九年级 · 组合几何学
如图, 已知 $\triangle A B C$ 中, $A B=A C=6, \angle B A C=90^{\circ}$, 直角 $\angle E P F$ 的顶点 $P$ 是 $B C$ 中点, 两边 $P E 、 P F$ 分别交 $A B 、 A C$ 于点 $E 、 F$, 当 $\angle E P F$ 在 $\triangle A B C$ 内绕顶点 $P$ 旋转时（点 $E$ 不与 $A 、 B$ 重合), 给出下列四个结论: (1) $\triangle E P F$ 是等腰三角形; (2) $M$ 为 $E F$ 中点时, $A M+P M=E F$; (3) $E F=A B$; (4) $\triangle B E P$ 和 $\triangle P C F$ 的面积之和等于 9 , 上述结论中始终正确的有（）个.

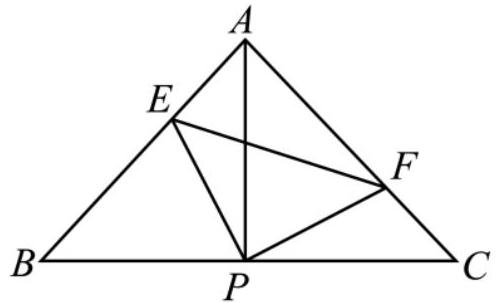
A. 1
B. 2
C. 3
D. 4

答案: C
解析: 根据等腰直角三角形的性质可得 $\angle B A P=\angle C=45^{\circ}, A P=C P$, 根据等角的余角相
等求出 $\angle A P E=\angle C P F$, 然后利用“角边角”证明 $\triangle A E P$ 和 $\triangle C P F$ 全等, 根据全等三角形对应边相等可得 $A E=C F, P E=P F$, 全等三角形的面积相等求出 $S_{\triangle E P B}+S_{\triangle F P C}=S_{\triangle A P B}, E F$ 随着点 $E$ 的变化而变化, $E F$ 不一定等于 $A B$, 再由直角三角形斜边中线等于斜边一半得 $A M=\frac{1}{2} E F, P M=\frac{1}{2} E F$, 然后解答即可.

【详解】解: $\because A B=A C, \angle B A C=90^{\circ}$,

$\therefore \triangle A B C$ 是等腰直角三角形,

$\because$ 点 $P$ 为 $B C$ 的中点,

$\therefore \angle B A P=\angle C=45^{\circ}, A P=C P$,

$\because \angle E P F$ 是直角,

$\therefore \angle A P E+\angle A P F=\angle C P F+\angle A P F=90^{\circ}$,

$\therefore \angle A P E=\angle C P F$,

在 $\triangle A E P$ 和 $\triangle C F P$ 中, $\left\{\begin{array}{l}\angle E A P=\angle C=45^{\circ} \\ A P=P C \\ \angle A P E=\angle C P F\end{array}\right.$,

$\therefore \triangle A E P \cong \triangle C F P(\mathrm{ASA})$,

$\therefore A E=C F, P E=P F, S_{\triangle A P E}=S_{\triangle C P F}$,

$\therefore \triangle E P F$ 是等腰三角形, 故(1)正确;

$\therefore S_{\triangle E P B}+S_{\triangle F P C}=S_{\triangle A P B}=\frac{1}{2} S_{\triangle A B C}=\frac{1}{2} \times \frac{1}{2} \times 6 \times 6=9$, 故(4)正确;

$\because E F$ 随着点 $E$ 的变化而变化,

$\therefore E F$ 不一定等于 $A B$, 故(3)错误;

$\because M$ 为 $E F$ 中点, $\angle B A C=90^{\circ}, \angle E P F=90^{\circ}$,

$\therefore A M=\frac{1}{2} E F, P M=\frac{1}{2} E F$,

$\therefore A M+P M=E F$, 故(2)正确;

故(1)(2)(4)正确,

故选: C.

【点睛】本题考查了旋转的性质, 等腰直角三角形的判定与性质, 全等三角形的判定与性质,证明出 $\triangle A E P \cong \triangle C P F$ 是解决此题的关键.